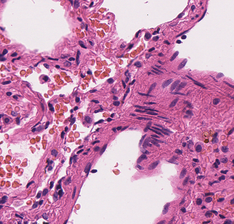
Tumor epithelial tissue: no
Tumor-associated stroma tissue: no
Normal tissue: yes